Question: I have two problem. First one, when i click Log In button, localhost wants to me give allow. but it suddenly disappear in one second. if i double click, it always shows in the bottom like this. then Ajax method run. i want to show this windows always in one click.
My second problem, i want to reach txtUserName in ajax method. i don't know how to this.

Code Behind :
'''
[System.Web.Services.WebMethod]
public static string SendLocation(object Latitude, object Longitude)
{
Core dal_ = new Core();
Model.Team obj_ = new Model.Team();
//obj_.UserName = ?????
obj_.Latitude = Convert.ToDecimal(Latitude);
obj_.Longitude = Convert.ToDecimal(Longitude);
dal_.UpdateTeamCoordinat(obj_);
return "";
}
'''
JavaScript (in asp.x) :
'''
<script src="../Scripts/jquery-1.4.1.min.js" type="text/javascript"></script>
<script src="js/yqlgeo.js"></script>
<script type="text/javascript">
function initiate_geolocation() {
if (navigator.geolocation) {
navigator.geolocation.getCurrentPosition(handle_geolocation_query, handle_errors);
}
else {
yqlgeo.get('visitor', normalize_yql_response);
}
}
function handle_errors(error) {
switch (error.code) {
case error.PERMISSION_DENIED: alert("user did not share geolocation data");
break;
case error.POSITION_UNAVAILABLE: alert("could not detect current position");
break;
case error.TIMEOUT: alert("retrieving position timedout");
break;
default: alert("unknown error");
break;
}
}
function normalize_yql_response(response) {
if (response.error) {
var error = { code: 0 };
handle_error(error);
return;
}
var position = {
coords:
{
latitude: response.place.centroid.latitude,
longitude: response.place.centroid.longitude
},
address:
{
city: response.place.locality2.content,
region: response.place.admin1.content,
country: response.place.country.content
}
};
handle_geolocation_query(position);
}
function handle_geolocation_query(position) {
PageMethods.SendLocation(position.coords.latitude, position.coords.longitude);
}
</script>
'''
Asp.x:
'''
<asp:TextBox ID="txtUserName" runat="server"></asp:TextBox>
<asp:TextBox ID="txtPassword" runat="server" TextMode="Password"></asp:TextBox>
<asp:Button ID="LoginButton" runat="server" Text="Log In" OnClientClick="initiate_geolocation()"
OnClick="LoginButton_Click" />
'''
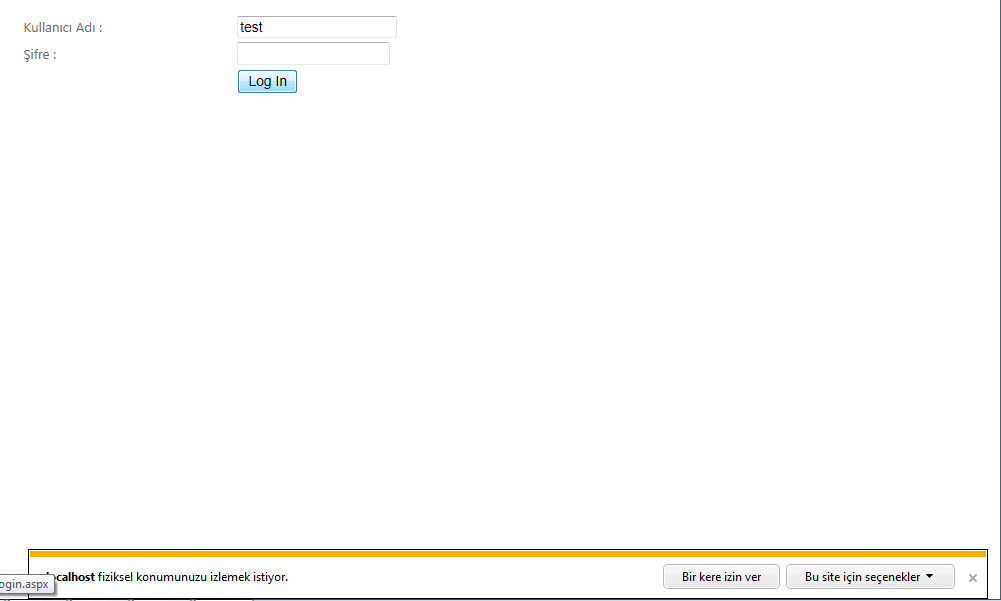
Answer: trying to select an element in a webMethod? i would think that would be impossible
I mostly use WebMethods as FireAndForget type functions.
if you wanted to select the textbox after firing the function then I would select it using javaScript
'''
function handle_geolocation_query(position) {
PageMethods.SendLocation(position.coords.latitude, position.coords.longitude);
//If have JQuery
var textbox = $('#' + <%=txtUserName.ClientID %>);
//otherwise
document.getElementById(<%=txtUserName.ClientID %>);
}
'''
depending on what you wanted to do with the element depends whether to bother with the JQuery root.